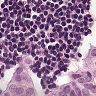
Metastatic tissue present: no